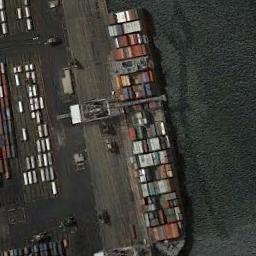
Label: ship